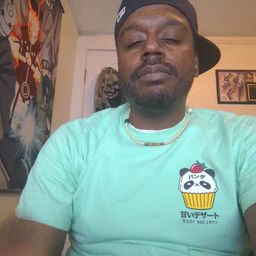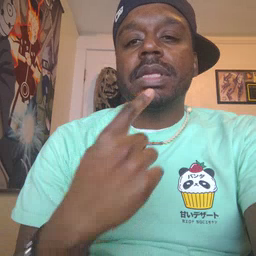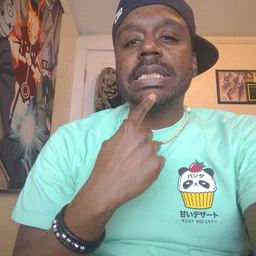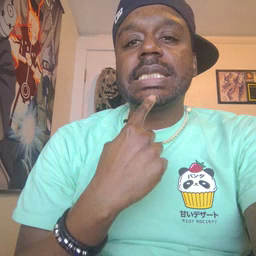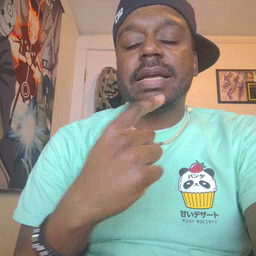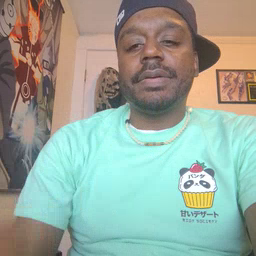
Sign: say